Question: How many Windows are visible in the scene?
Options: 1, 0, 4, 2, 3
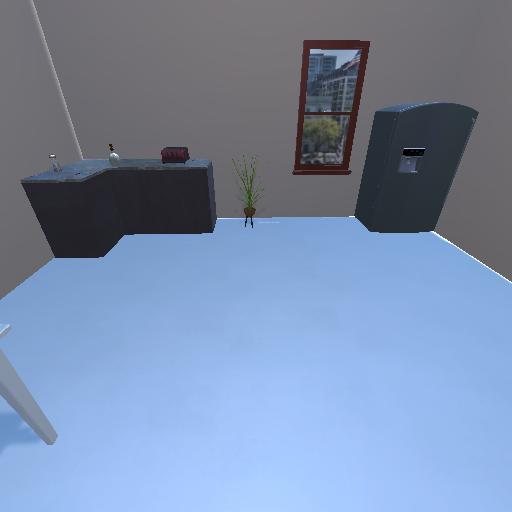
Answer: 1